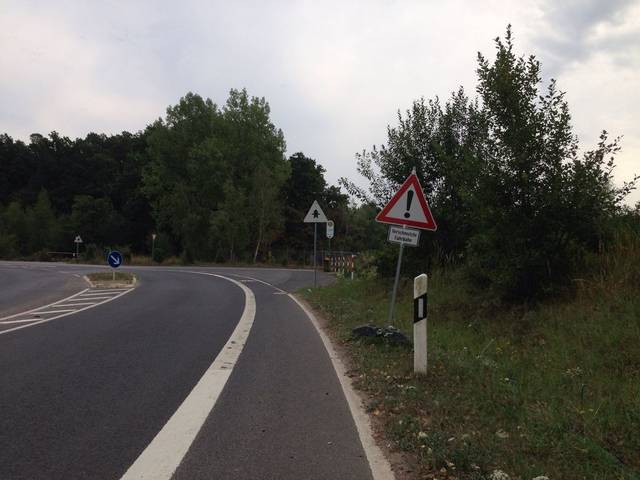
Region: Germany
Coordinates: 50.567, 8.693